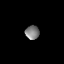
Tissue: skin
Cell type: Epithelial cells
Senescence score: 0.816
Nuclear area (px): 189
Mean DAPI intensity: 127.667